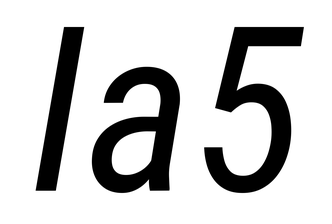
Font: Roboto-Italic_Condensed_Italic